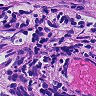
Metastatic tissue present: yes